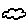
Label: cloud